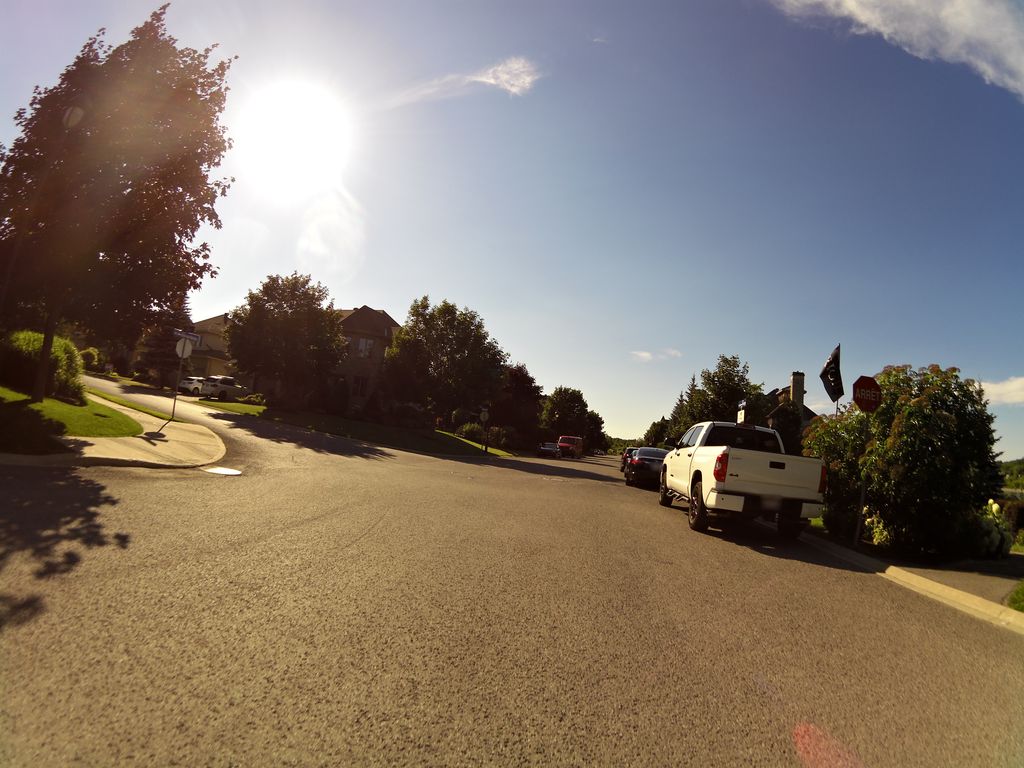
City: ottawa-gatineau